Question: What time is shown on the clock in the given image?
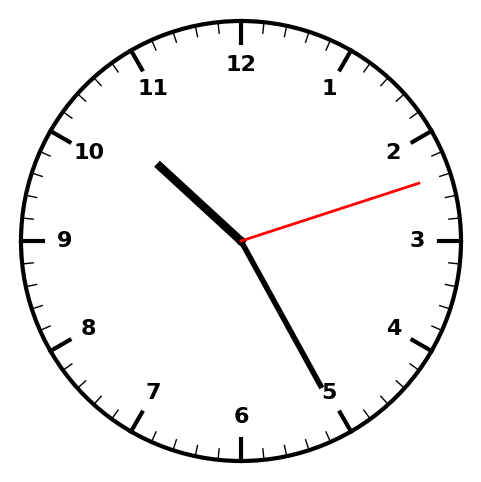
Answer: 10:25:12